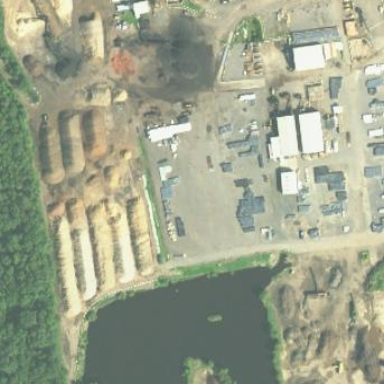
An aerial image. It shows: Industrial area dedicated to composting.